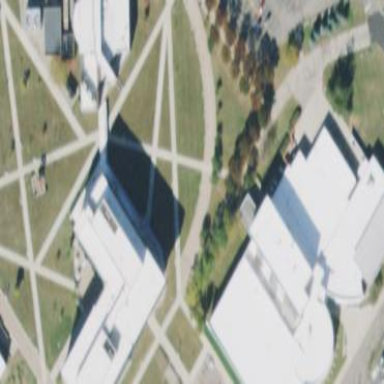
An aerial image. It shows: View of university building.